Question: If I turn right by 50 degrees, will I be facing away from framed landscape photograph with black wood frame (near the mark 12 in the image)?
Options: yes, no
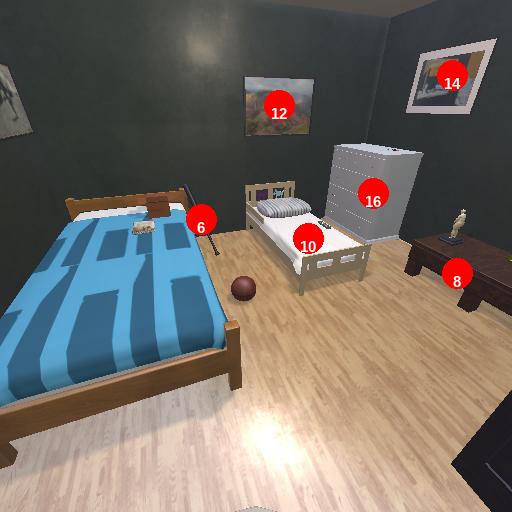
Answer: yes